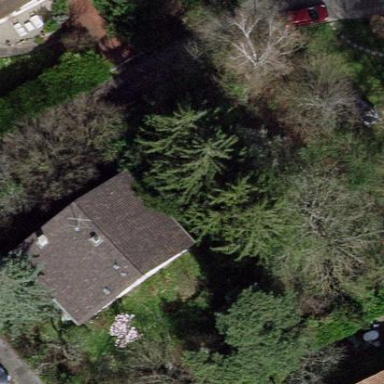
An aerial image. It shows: Garden enclosed by fence.